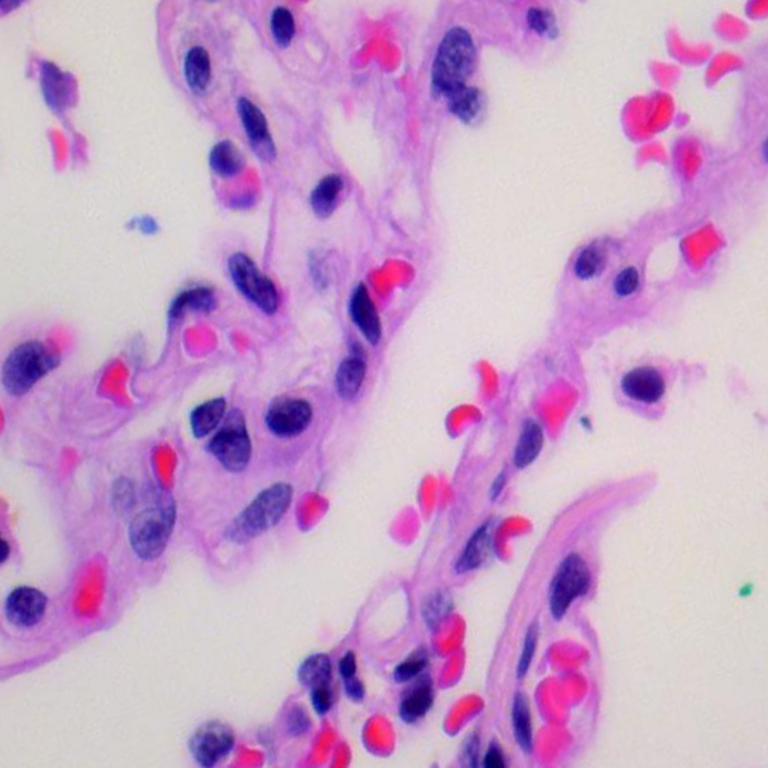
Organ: lung
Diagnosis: benign